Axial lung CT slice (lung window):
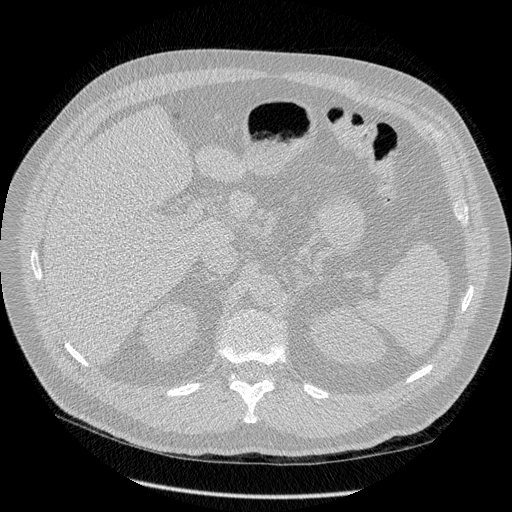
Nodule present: no